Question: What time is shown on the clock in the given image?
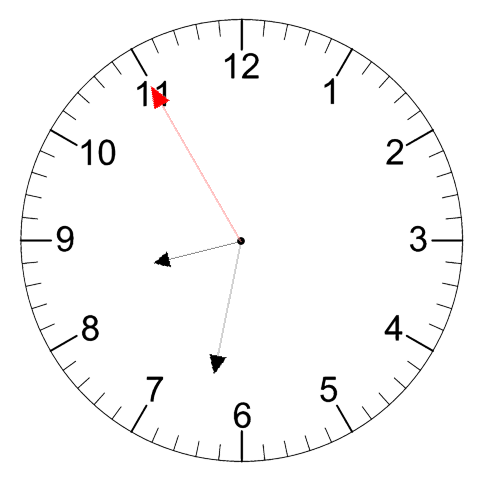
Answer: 08:31:55